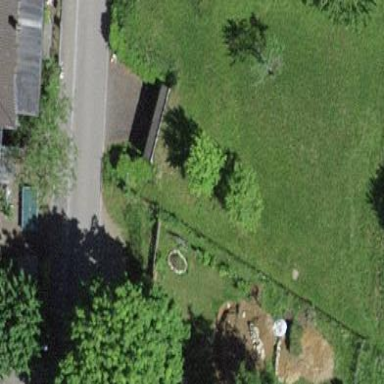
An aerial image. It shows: Garage.